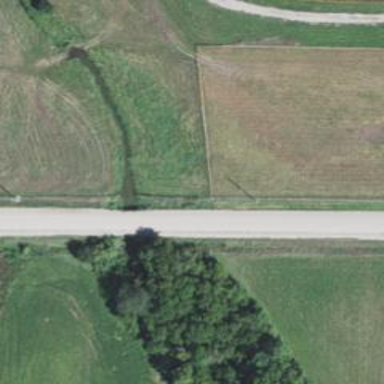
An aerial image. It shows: Culvert tunnel.